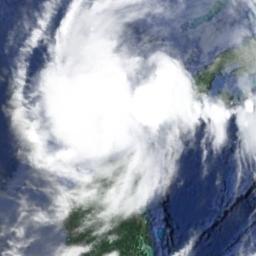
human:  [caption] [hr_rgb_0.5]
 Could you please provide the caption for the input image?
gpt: There is a little thin cloud above the brown farmland .

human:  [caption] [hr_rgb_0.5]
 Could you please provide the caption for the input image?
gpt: Large white clouds on green land and blue sea .

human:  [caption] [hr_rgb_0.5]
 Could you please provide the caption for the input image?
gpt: The white cloud is above blue sea and green island .

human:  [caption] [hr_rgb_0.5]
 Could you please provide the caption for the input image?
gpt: The stratus clouds are located above the surface of the sea .

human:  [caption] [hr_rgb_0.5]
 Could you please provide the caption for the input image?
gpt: There are thick white clouds over a blue sea .